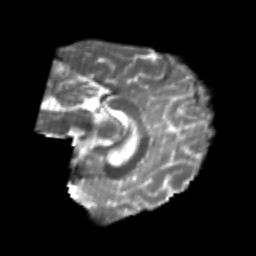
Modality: T2w
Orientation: sagittal
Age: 24
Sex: female
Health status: healthy
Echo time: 0.074 s